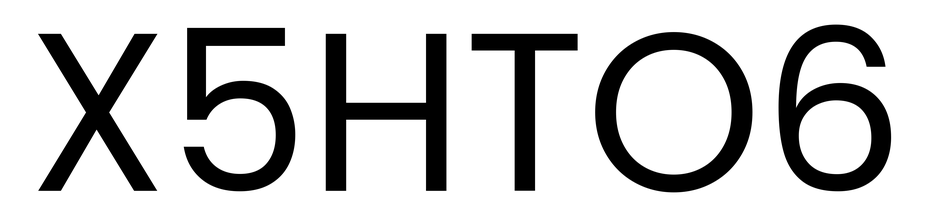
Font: Poppins-Regular